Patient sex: F
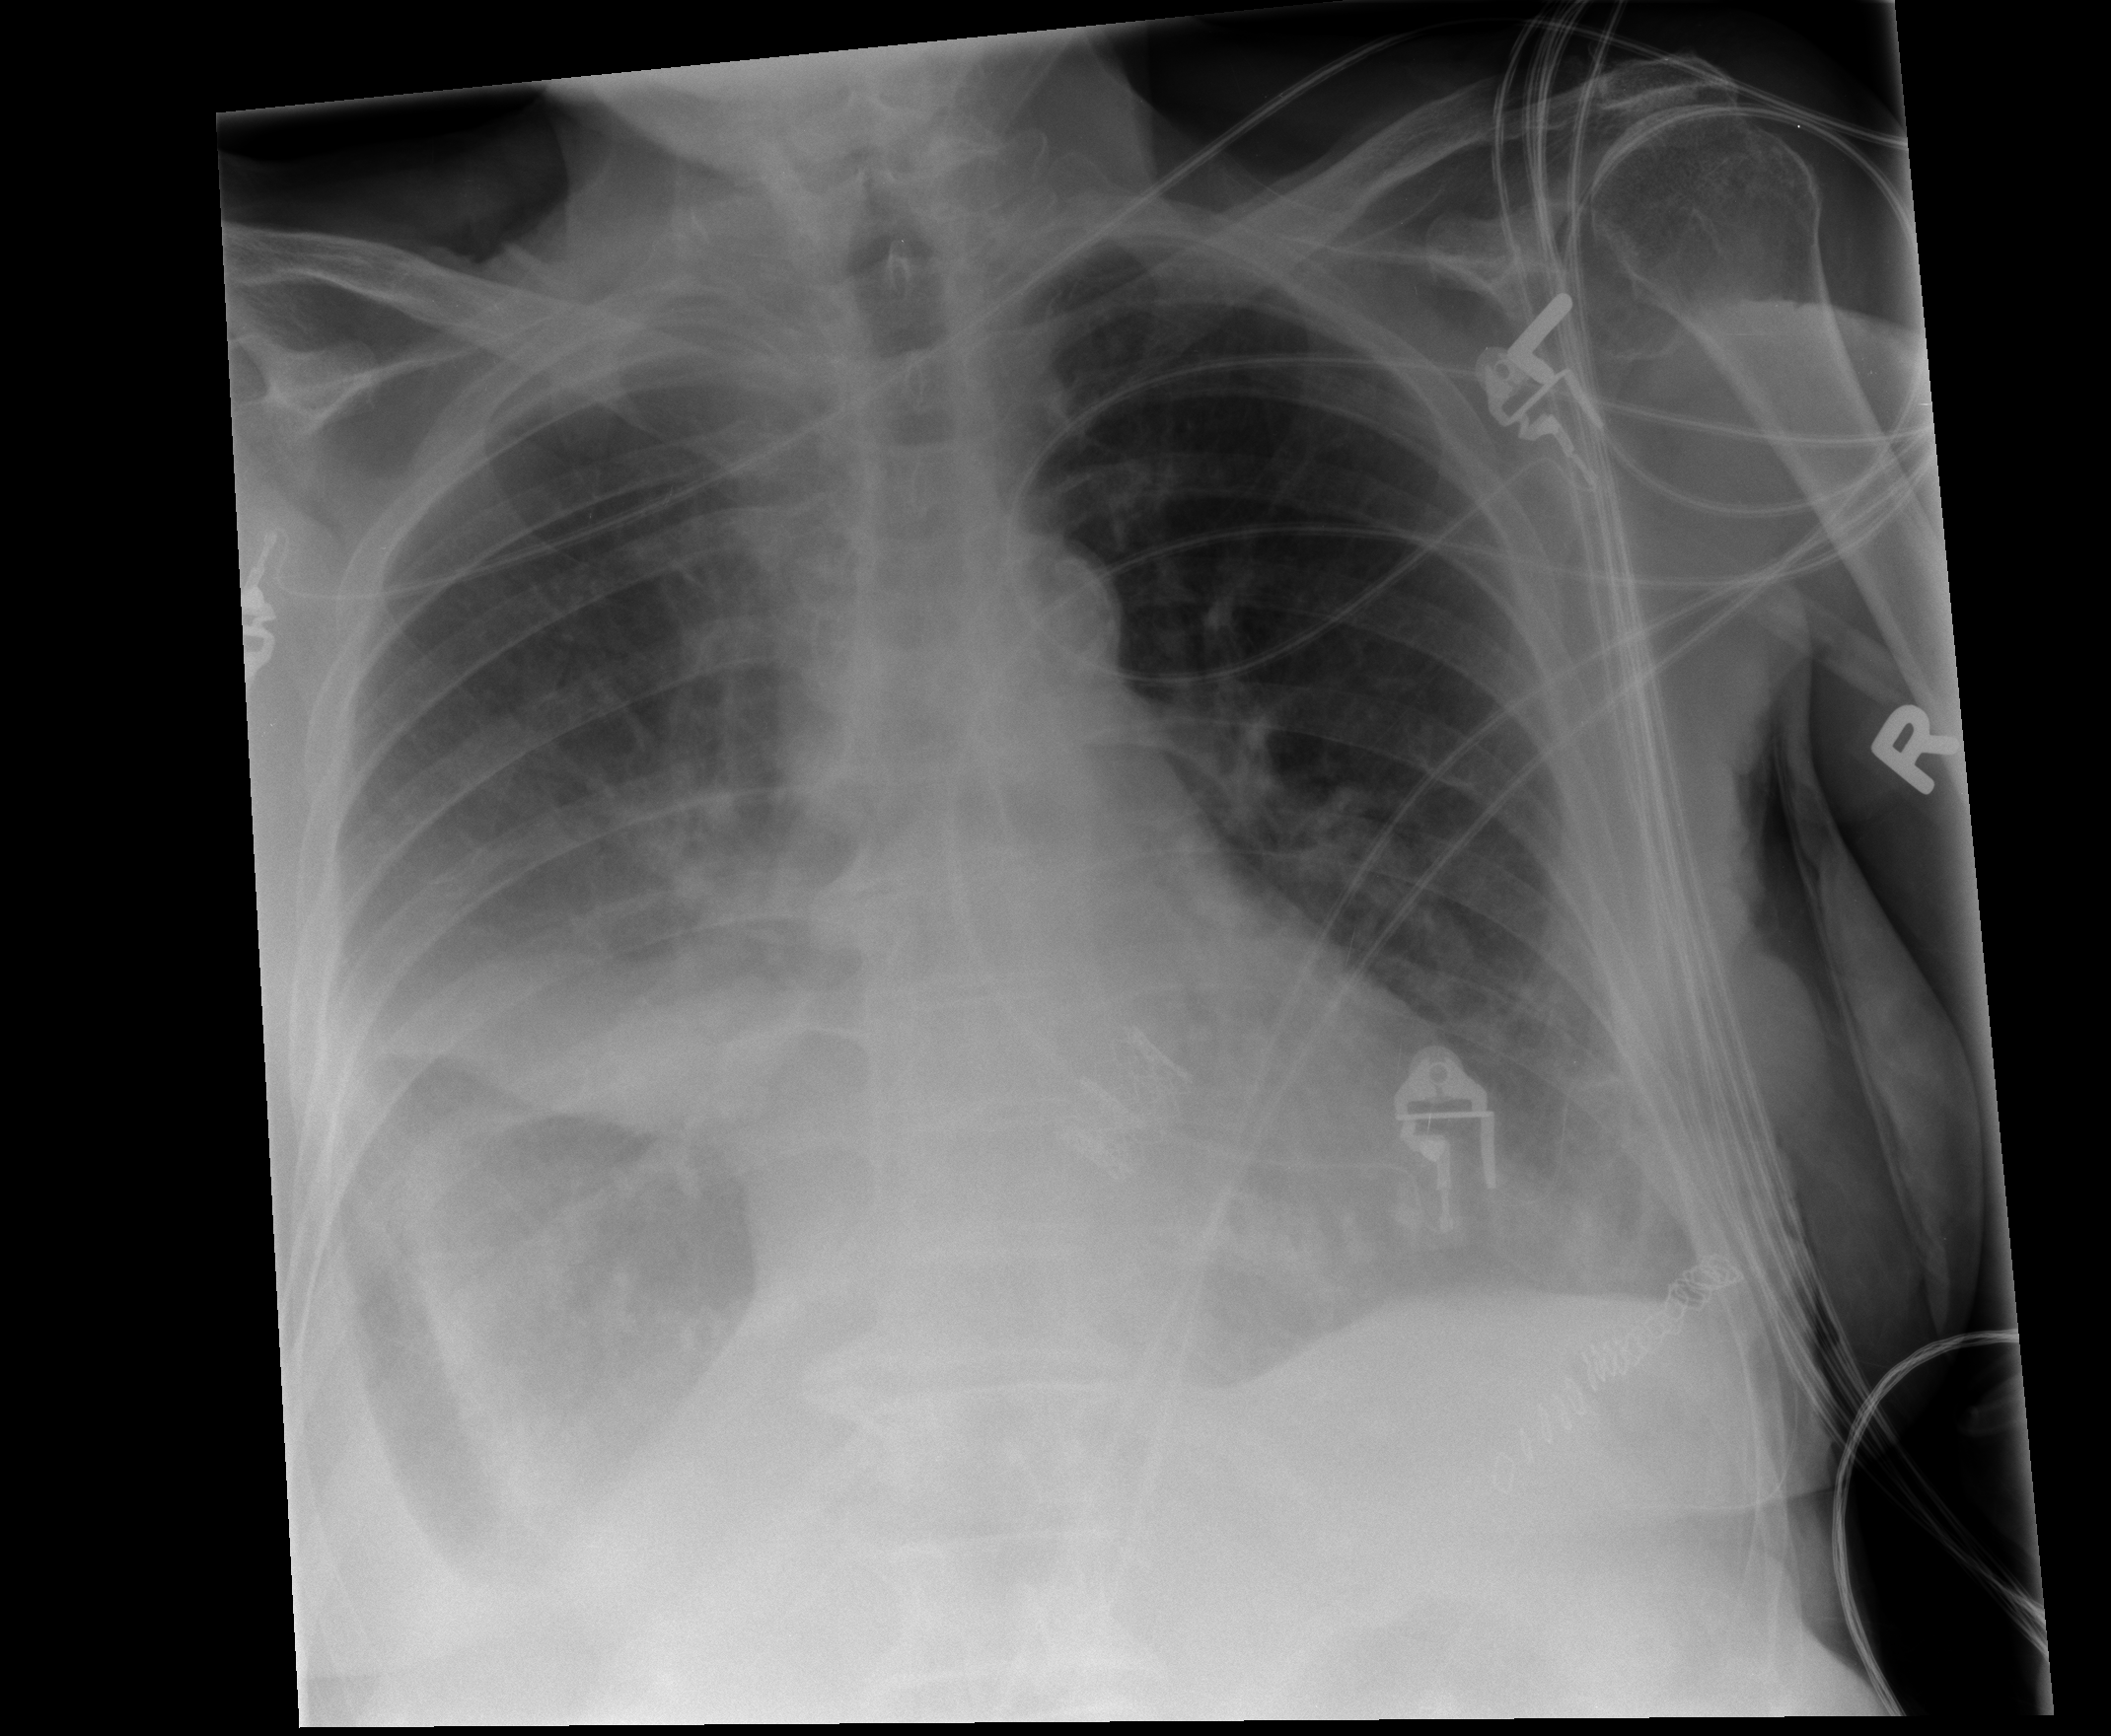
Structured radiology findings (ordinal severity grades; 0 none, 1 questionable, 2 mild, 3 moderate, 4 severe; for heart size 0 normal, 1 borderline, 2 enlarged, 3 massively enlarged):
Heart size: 1
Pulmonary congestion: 1
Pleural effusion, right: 3
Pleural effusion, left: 2
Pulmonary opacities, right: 1
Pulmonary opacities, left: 2
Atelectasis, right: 3
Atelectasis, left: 1